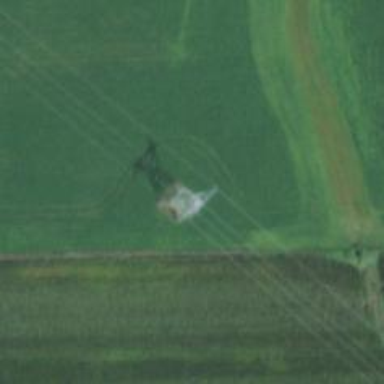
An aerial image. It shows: Power tower.